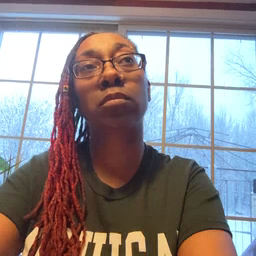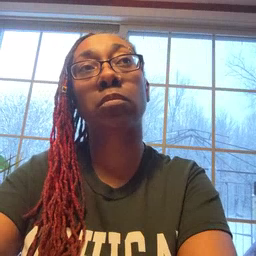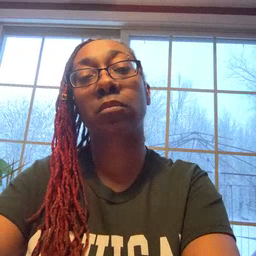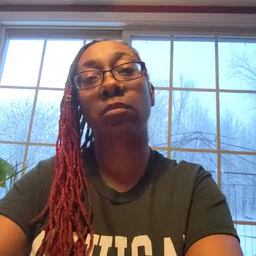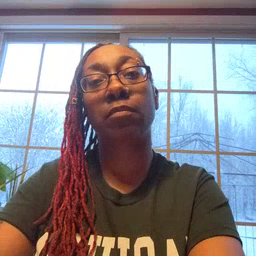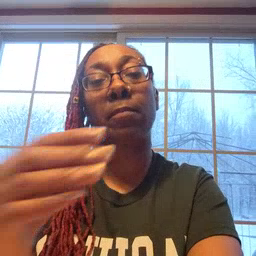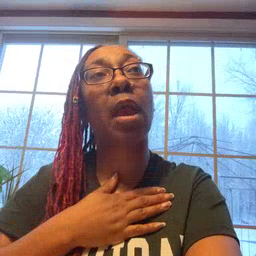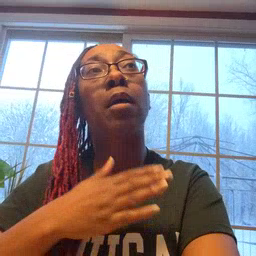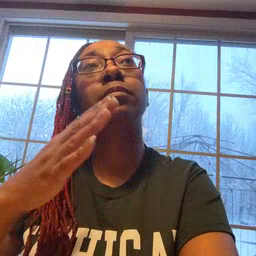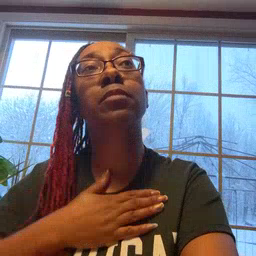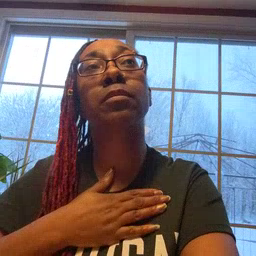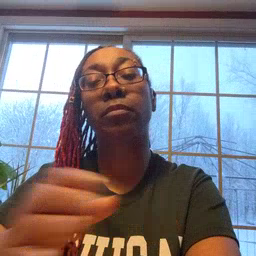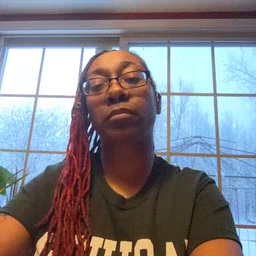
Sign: minemy